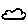
Label: cloud